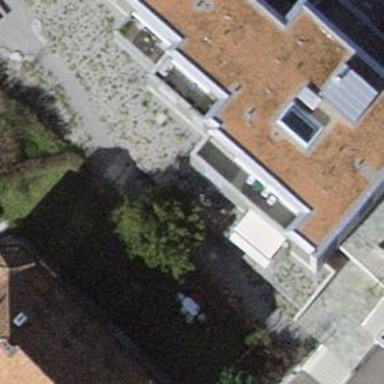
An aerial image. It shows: Building with flat roof.